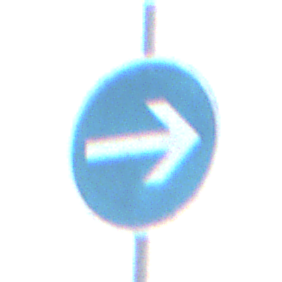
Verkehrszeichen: VorgeschriebeneFahrtrichtungHierRechts
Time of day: SunriseSunset
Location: Outdoor (Nature)
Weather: PartlyCloudy
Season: NotSpecified
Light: Natural